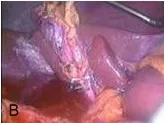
B - Cystic duct of second gallbladder with three endoclips, the cystic duct is clearly demonstrated to enter the common bile duct.
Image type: medical_photograph (other_medical_photograph)